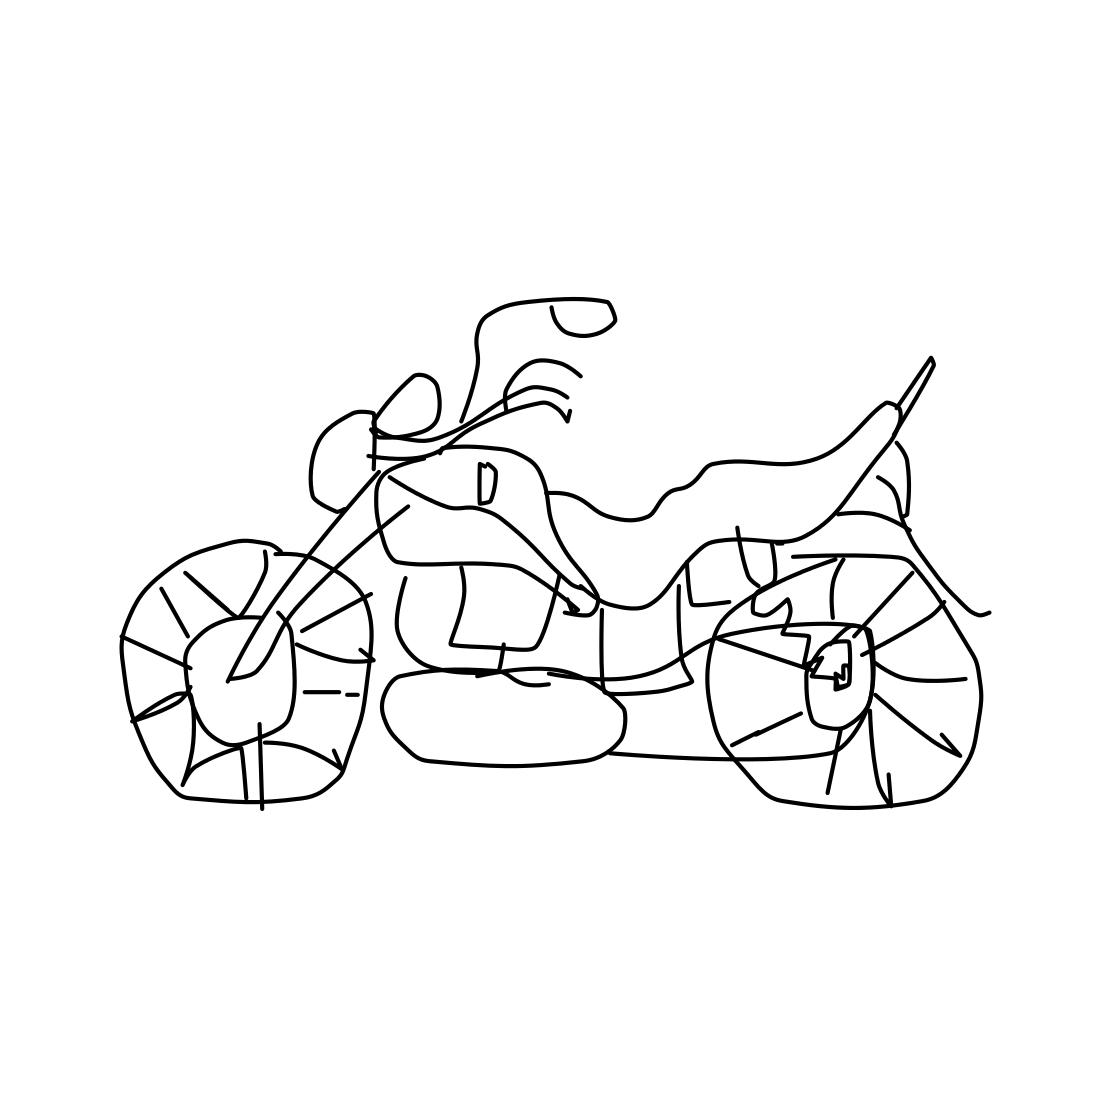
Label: motorbike